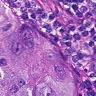
Metastatic tissue present: yes